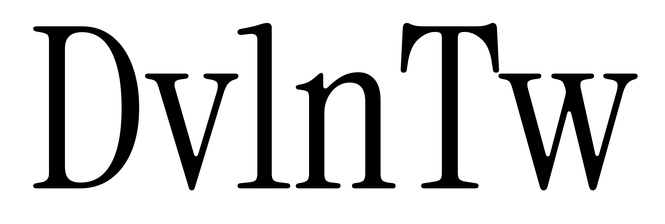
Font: InstrumentSerif-Regular